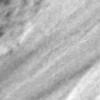
Label: change